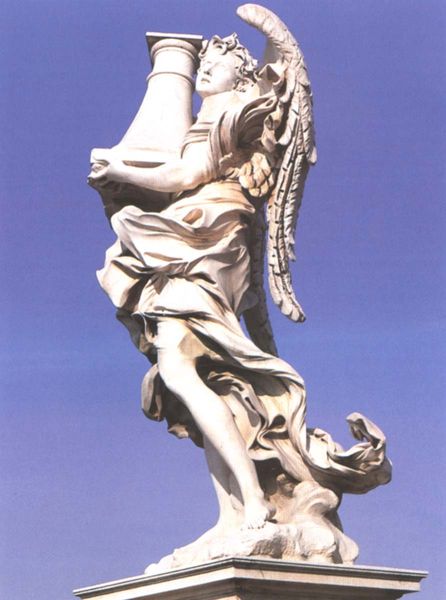
Titel: Zwei Engel
Künstler: Giovanni Lorenzo Bernini
Standort: Rom, Ponte S. Angelo (EU - I - Latium)
Schlagwörter: blau, feder, flügel, fuß, hand, himmel, mann, umhang, weiß, frau, haar, marmor, mund, nase, säule, blick, arm, barock, falten, federn, gesicht, sockel, stein, tragen, wind, brücke, kirche, figur, gewand, haare, mantel, locken, renaissance, fliegen, turm, engel, krug, skulptur, statue, vase, beine, schwung, bein, füsse, socke, plastik, plinthe, podest, foto, fotografie, antike, denkmal, schach, rom, untersicht, toga, dramatik, schwingen, heilig, glauben, frosch, froschperspektive, skluptur, altertum, arma christi, bernini, trägt, marmorskulptur, fedr, 1400, säulenträger, dramtatik